Field crop: maize
Growth stage: 2
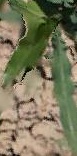
Species: maize